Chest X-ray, PA view. Patient: 55 years old, sex M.
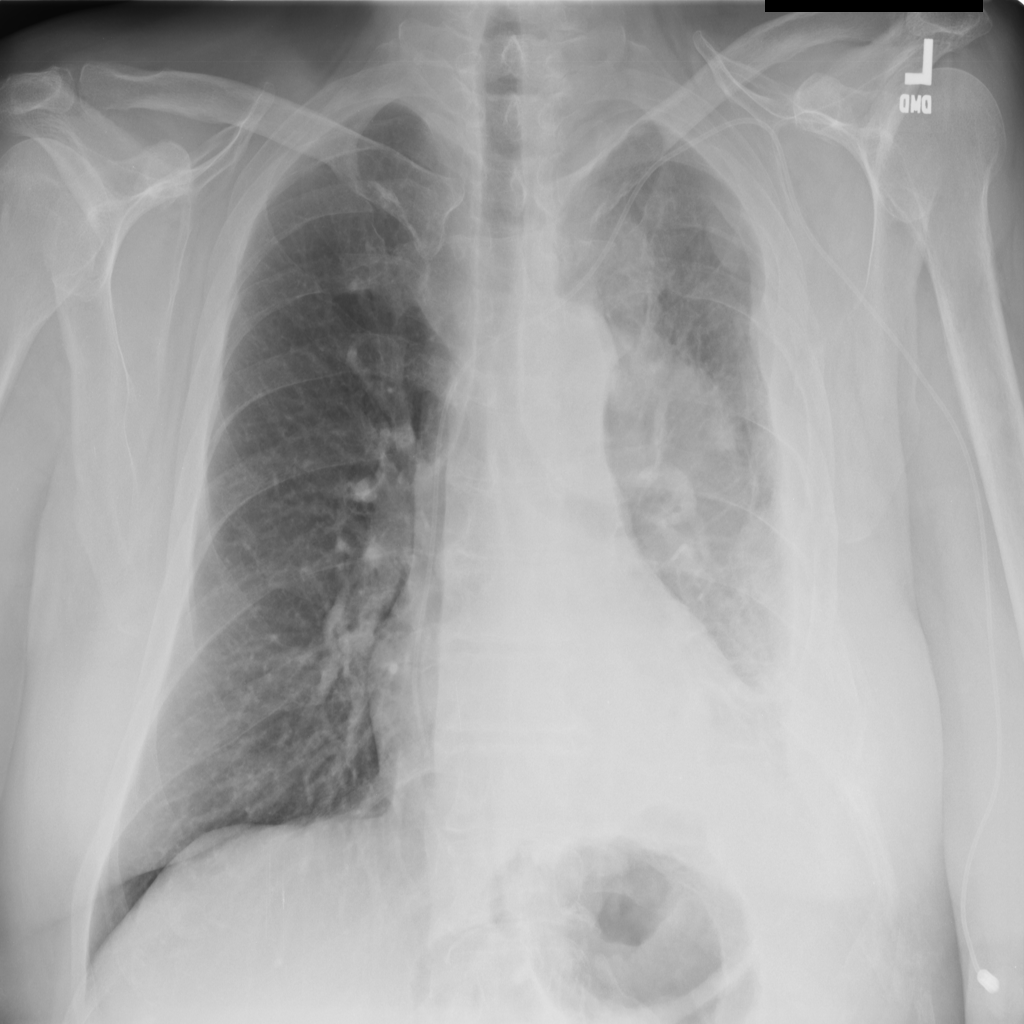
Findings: Mass